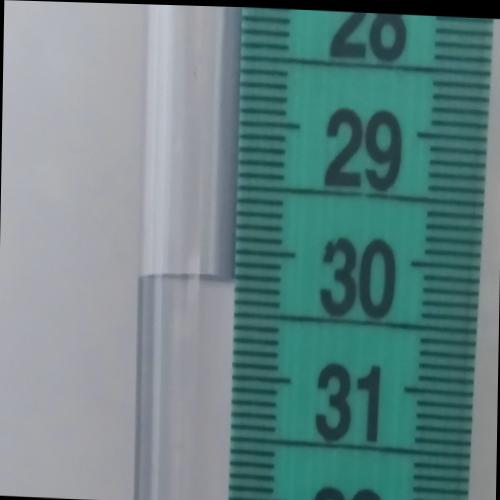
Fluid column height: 30.2 cm